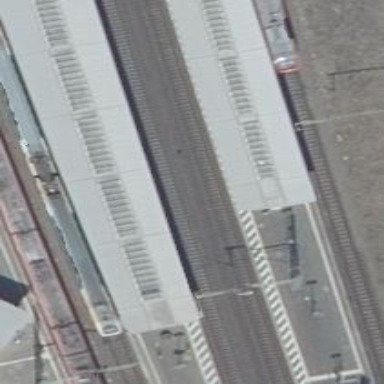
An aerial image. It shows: Railway stop with public transport stop position.